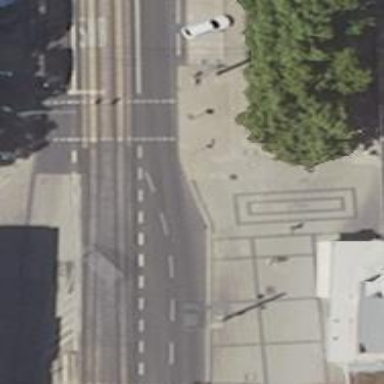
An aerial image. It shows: Road with traffic signals.